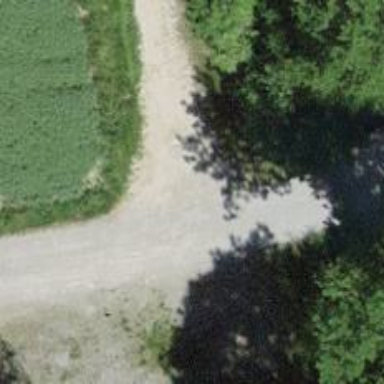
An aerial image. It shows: Service road with unpaved surface. The track type is grade 2.